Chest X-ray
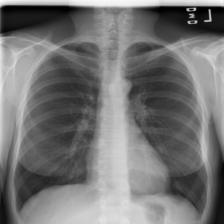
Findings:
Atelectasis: negative
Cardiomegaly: negative
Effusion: negative
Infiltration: negative
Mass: negative
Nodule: negative
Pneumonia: negative
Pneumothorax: negative
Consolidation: negative
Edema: negative
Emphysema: negative
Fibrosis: negative
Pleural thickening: negative
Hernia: negative